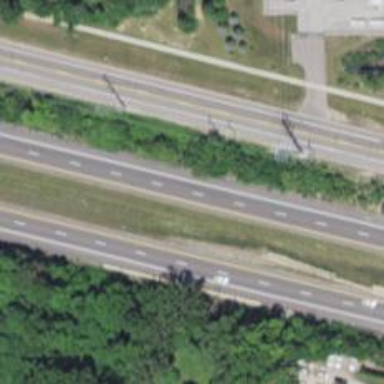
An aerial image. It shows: Asphalt motorway.